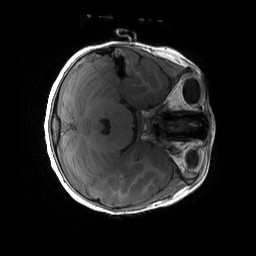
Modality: T1w
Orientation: axial
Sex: female
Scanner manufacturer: siemens
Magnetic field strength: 3 T
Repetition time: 1.9 s
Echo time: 0.00243 s